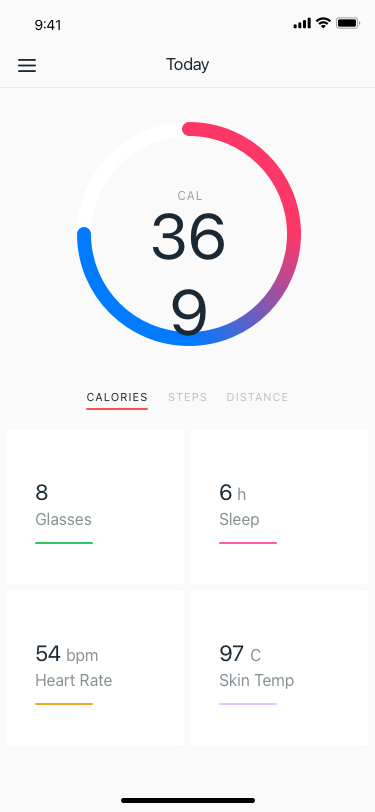
Text in this UI design:
Glasses
8
Heart Rate
54
bpm
Sleep
6
h
Skin Temp
97
C
369
cal
Calories
Steps
Distance
Today